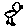
Label: bird